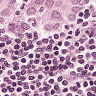
Metastatic tissue present: yes